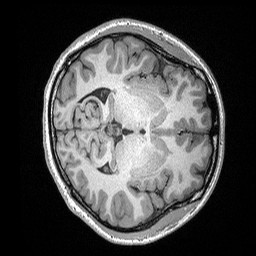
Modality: T1w
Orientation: axial
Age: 21
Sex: female